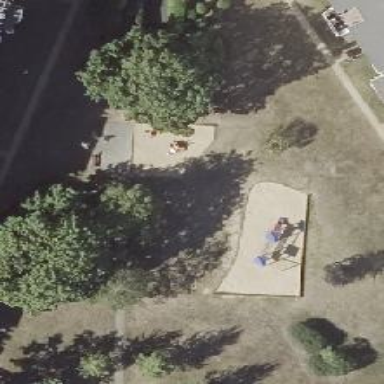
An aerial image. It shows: Playground area for leisure land.